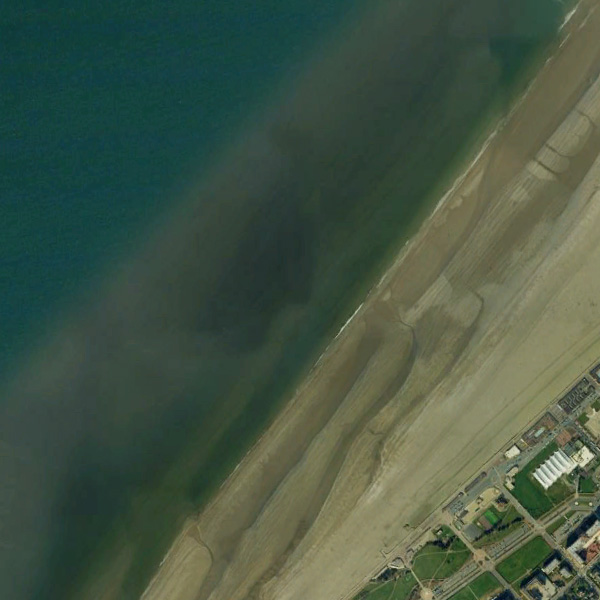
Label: Beach